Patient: sex F, age 39
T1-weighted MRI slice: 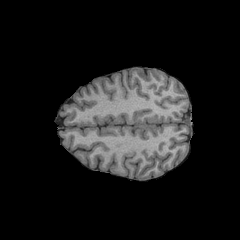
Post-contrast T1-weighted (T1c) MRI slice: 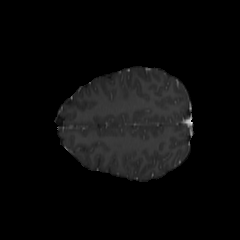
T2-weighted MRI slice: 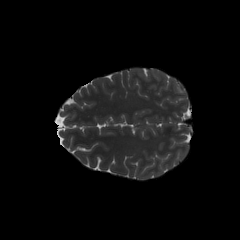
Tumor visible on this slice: no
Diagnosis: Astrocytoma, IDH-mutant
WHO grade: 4